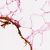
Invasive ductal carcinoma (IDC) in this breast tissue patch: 0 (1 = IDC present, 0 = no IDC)